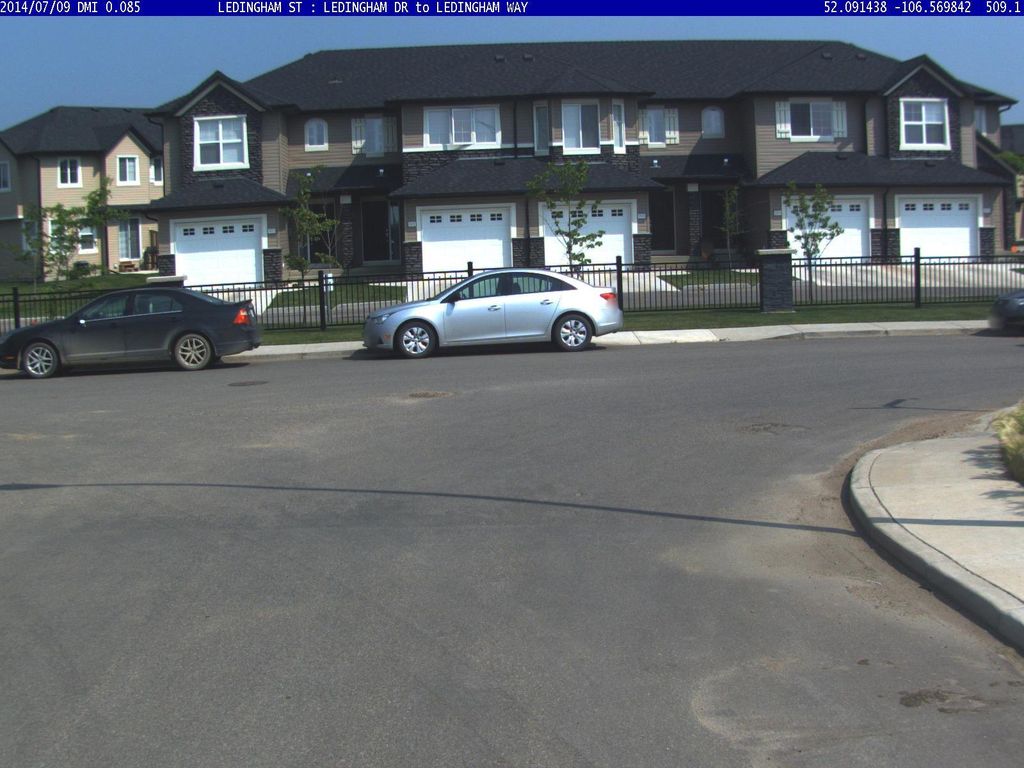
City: saskatoon